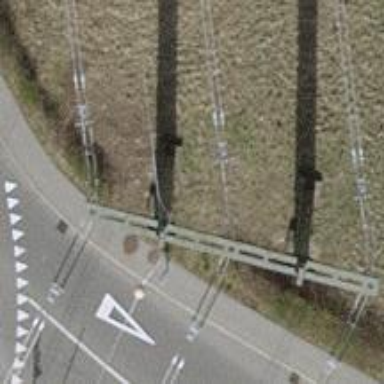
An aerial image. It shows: H-frame designed tower for power lines.